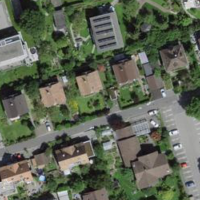
EUNIS habitat code: 54
Species observed at this site:
Geranium sanguineum